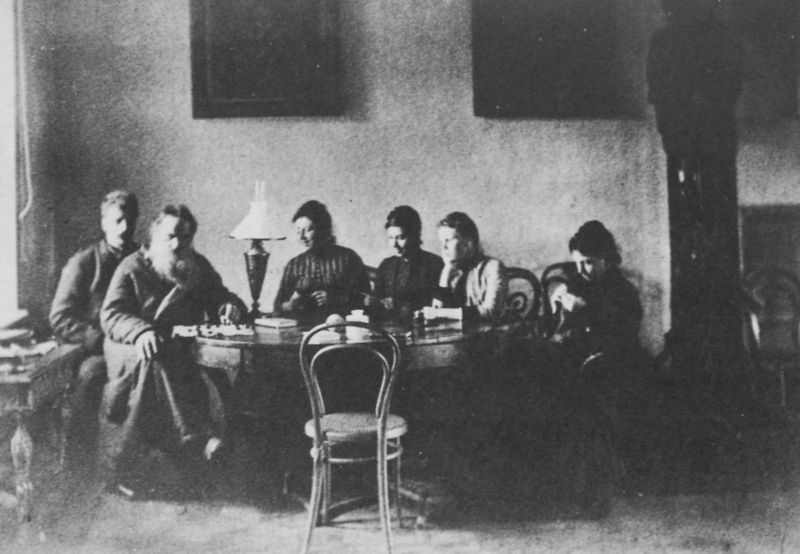
Titel: Graf Leo Tolstoj beim Legen einer Patience im Kreis seiner Familie
Künstler: Russischer Photograph
Schlagwörter: gemälde, gruppe, mann, schatten, weiß, frauen, menschen, sitzen, fenster, frau, grau, hell, lampe, licht, männer, raum, schwarz, stuhl, tisch, zimmer, alt, bart, wand, bild, innenraum, porträt, mantel, familie, mutter, tochter, vater, kamin, kinder, ofen, bilder, wohnzimmer, lehrer, parkett, russland, dielen, essen, uhr, esszimmer, esstisch, stube, foto, fotografie, ehefrau, standuhr, verschwommen, töchter, sohn, wohnraum, fotografir, gaslampe, petroliumlampe, parket, kaminrohr, bileder, schwarz weißs